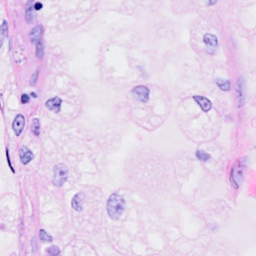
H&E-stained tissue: Breast